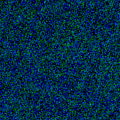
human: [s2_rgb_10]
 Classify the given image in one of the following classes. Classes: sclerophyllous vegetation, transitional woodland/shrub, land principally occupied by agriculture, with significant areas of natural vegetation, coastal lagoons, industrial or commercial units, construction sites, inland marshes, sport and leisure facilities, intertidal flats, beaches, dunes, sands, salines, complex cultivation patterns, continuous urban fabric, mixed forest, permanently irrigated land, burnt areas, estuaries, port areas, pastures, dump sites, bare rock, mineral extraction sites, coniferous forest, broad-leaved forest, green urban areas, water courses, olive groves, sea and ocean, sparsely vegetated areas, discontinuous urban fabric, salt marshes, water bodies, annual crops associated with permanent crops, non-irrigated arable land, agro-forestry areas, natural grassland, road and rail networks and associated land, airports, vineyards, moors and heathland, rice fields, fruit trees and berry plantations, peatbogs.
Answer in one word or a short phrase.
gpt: sea and ocean